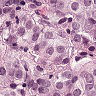
Metastatic tissue present: yes